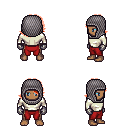
a pixel art fantasy rpg character, male body template, human, dark skin, white long-sleeve shirt, red pants, red swoop hairstyle, chain hood, metal gloves, four views (front, back, left, right), 2x2 character sprite sheet, small pixel art, hard edges, no anti-aliasing